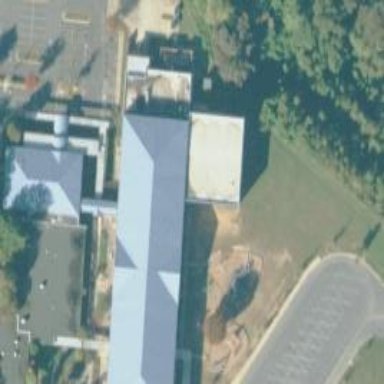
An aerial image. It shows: School building.